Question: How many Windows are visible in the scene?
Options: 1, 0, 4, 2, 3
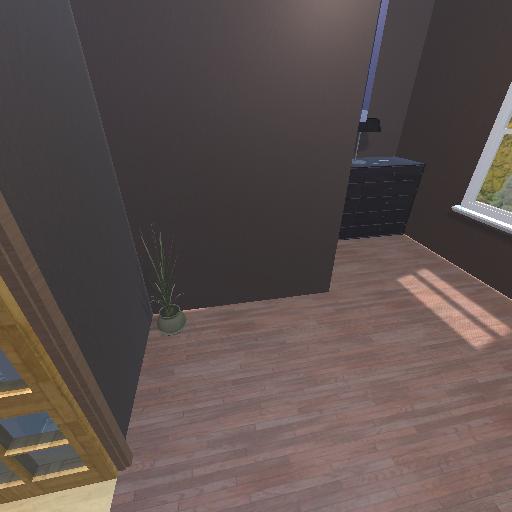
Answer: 1